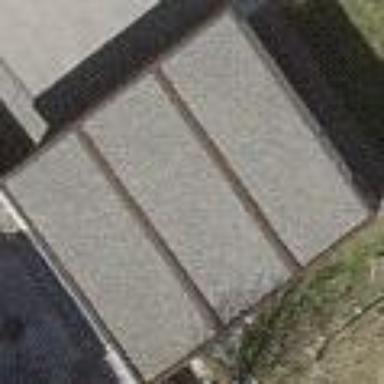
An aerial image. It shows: Garage.